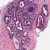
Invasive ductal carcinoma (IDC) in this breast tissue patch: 0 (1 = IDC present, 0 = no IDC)